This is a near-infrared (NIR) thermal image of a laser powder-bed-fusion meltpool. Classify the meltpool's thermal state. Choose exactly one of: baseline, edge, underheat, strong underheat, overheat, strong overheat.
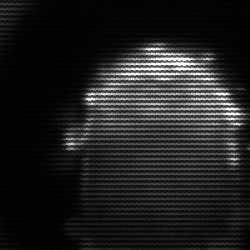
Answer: baseline